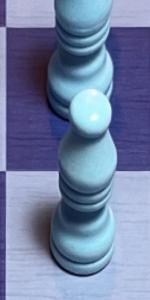
Label: Bishop_White